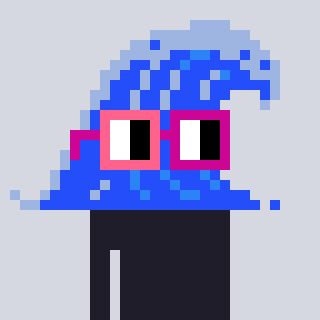
a pixel art character with square pink and red glasses, a wave-shaped head and a redpinkish-colored body on a cool background